Aerial crown-view tile of a tropical tree (Barro Colorado Island, Panama), acquired 20240918:
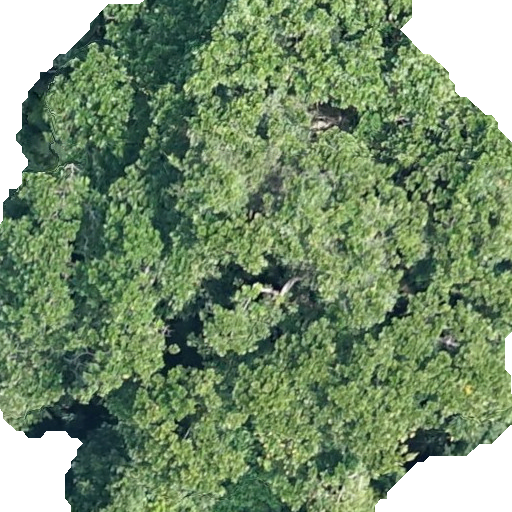
Species: Anacardium excelsum
GBIF accepted scientific name: Anacardium excelsum
Crown area: 395.906 m²